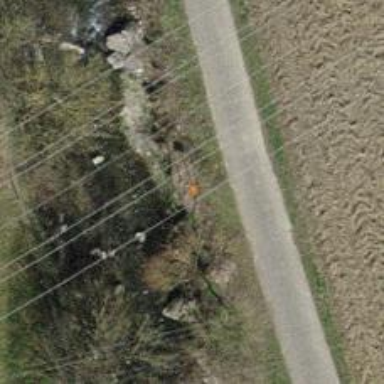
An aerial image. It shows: Aerial marker.